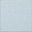
Piece: xx